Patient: sex M, age 34
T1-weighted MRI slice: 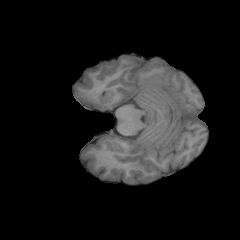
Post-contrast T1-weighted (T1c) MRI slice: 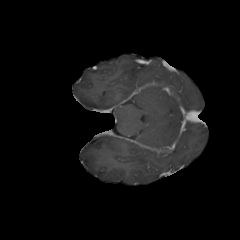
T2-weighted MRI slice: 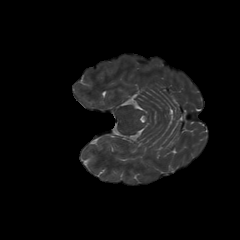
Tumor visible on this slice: no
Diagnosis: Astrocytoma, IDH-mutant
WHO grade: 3